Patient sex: M
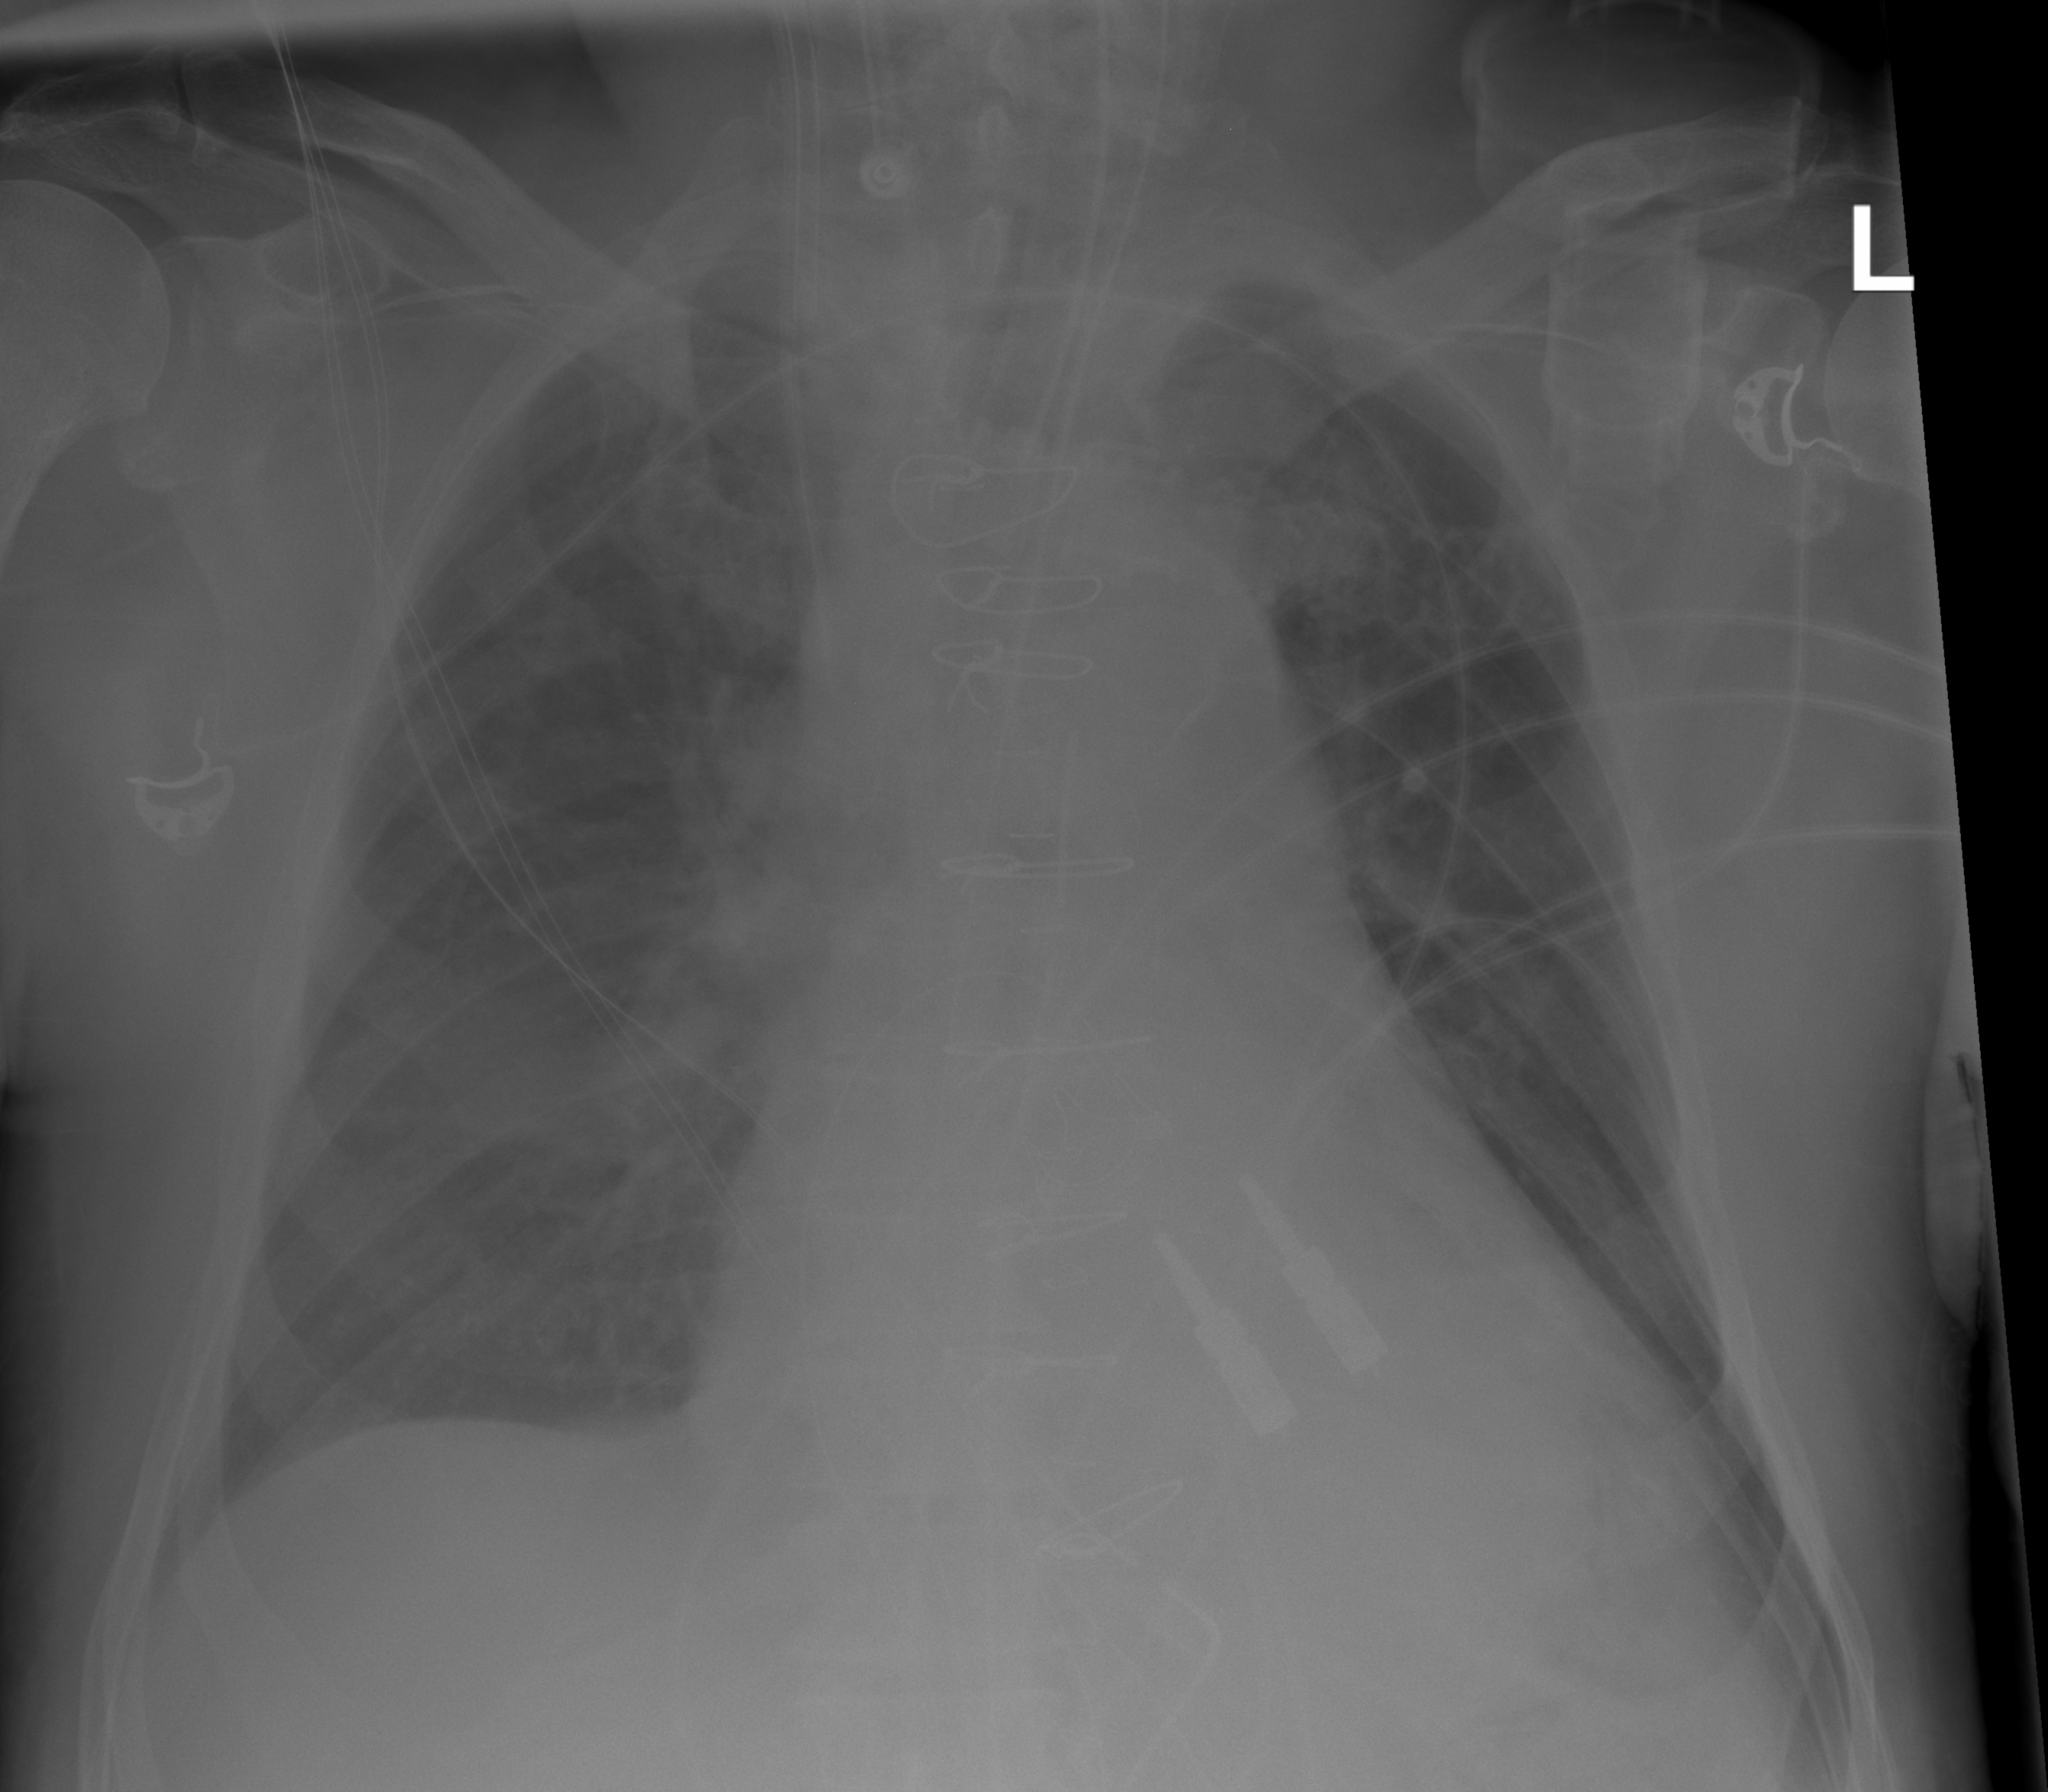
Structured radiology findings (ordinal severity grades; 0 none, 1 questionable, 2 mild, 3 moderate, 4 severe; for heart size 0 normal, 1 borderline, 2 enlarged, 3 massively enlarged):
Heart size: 2
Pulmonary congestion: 2
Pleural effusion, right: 0
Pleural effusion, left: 0
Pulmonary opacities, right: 0
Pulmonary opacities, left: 0
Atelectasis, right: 0
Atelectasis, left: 1